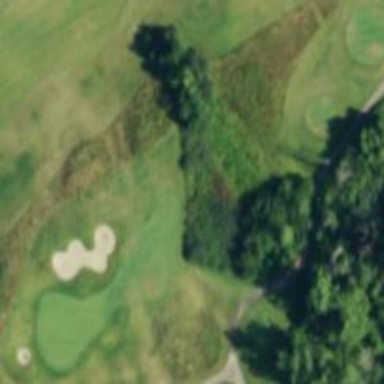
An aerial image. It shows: Scenic golf fairway.